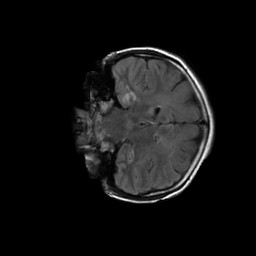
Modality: FLAIR
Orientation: coronal
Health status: ill
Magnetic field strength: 3 T